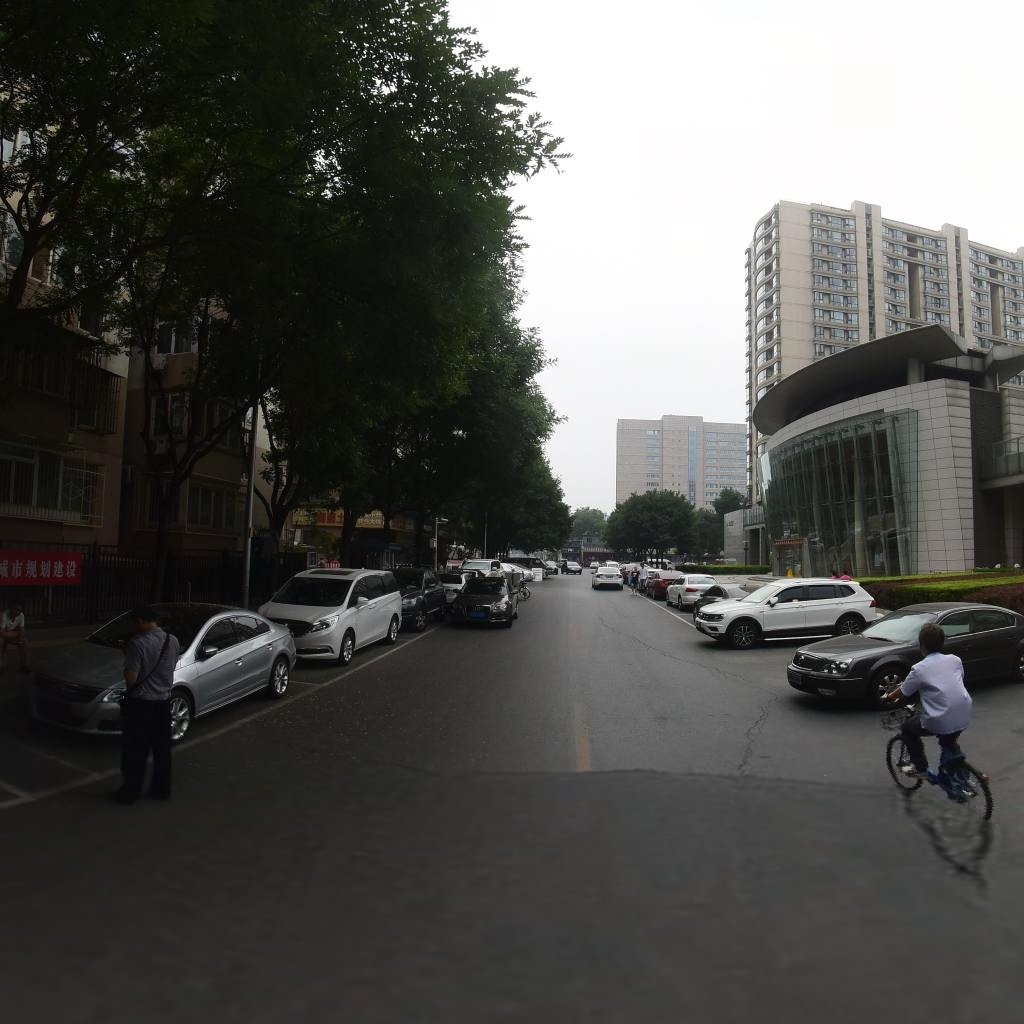
Region: Xicheng
Road damage annotations: longitudinal crack, longitudinal crack, transverse crack